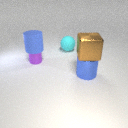
large blue metal cylinder to the right of small purple metal cylinder